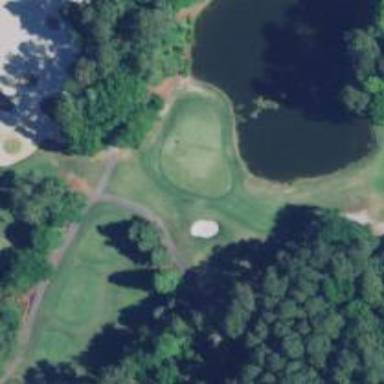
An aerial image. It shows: Golf hole.